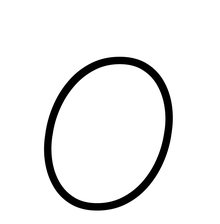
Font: Roboto-Italic_Thin_Italic